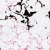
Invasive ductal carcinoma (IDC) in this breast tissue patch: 0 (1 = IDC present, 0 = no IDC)